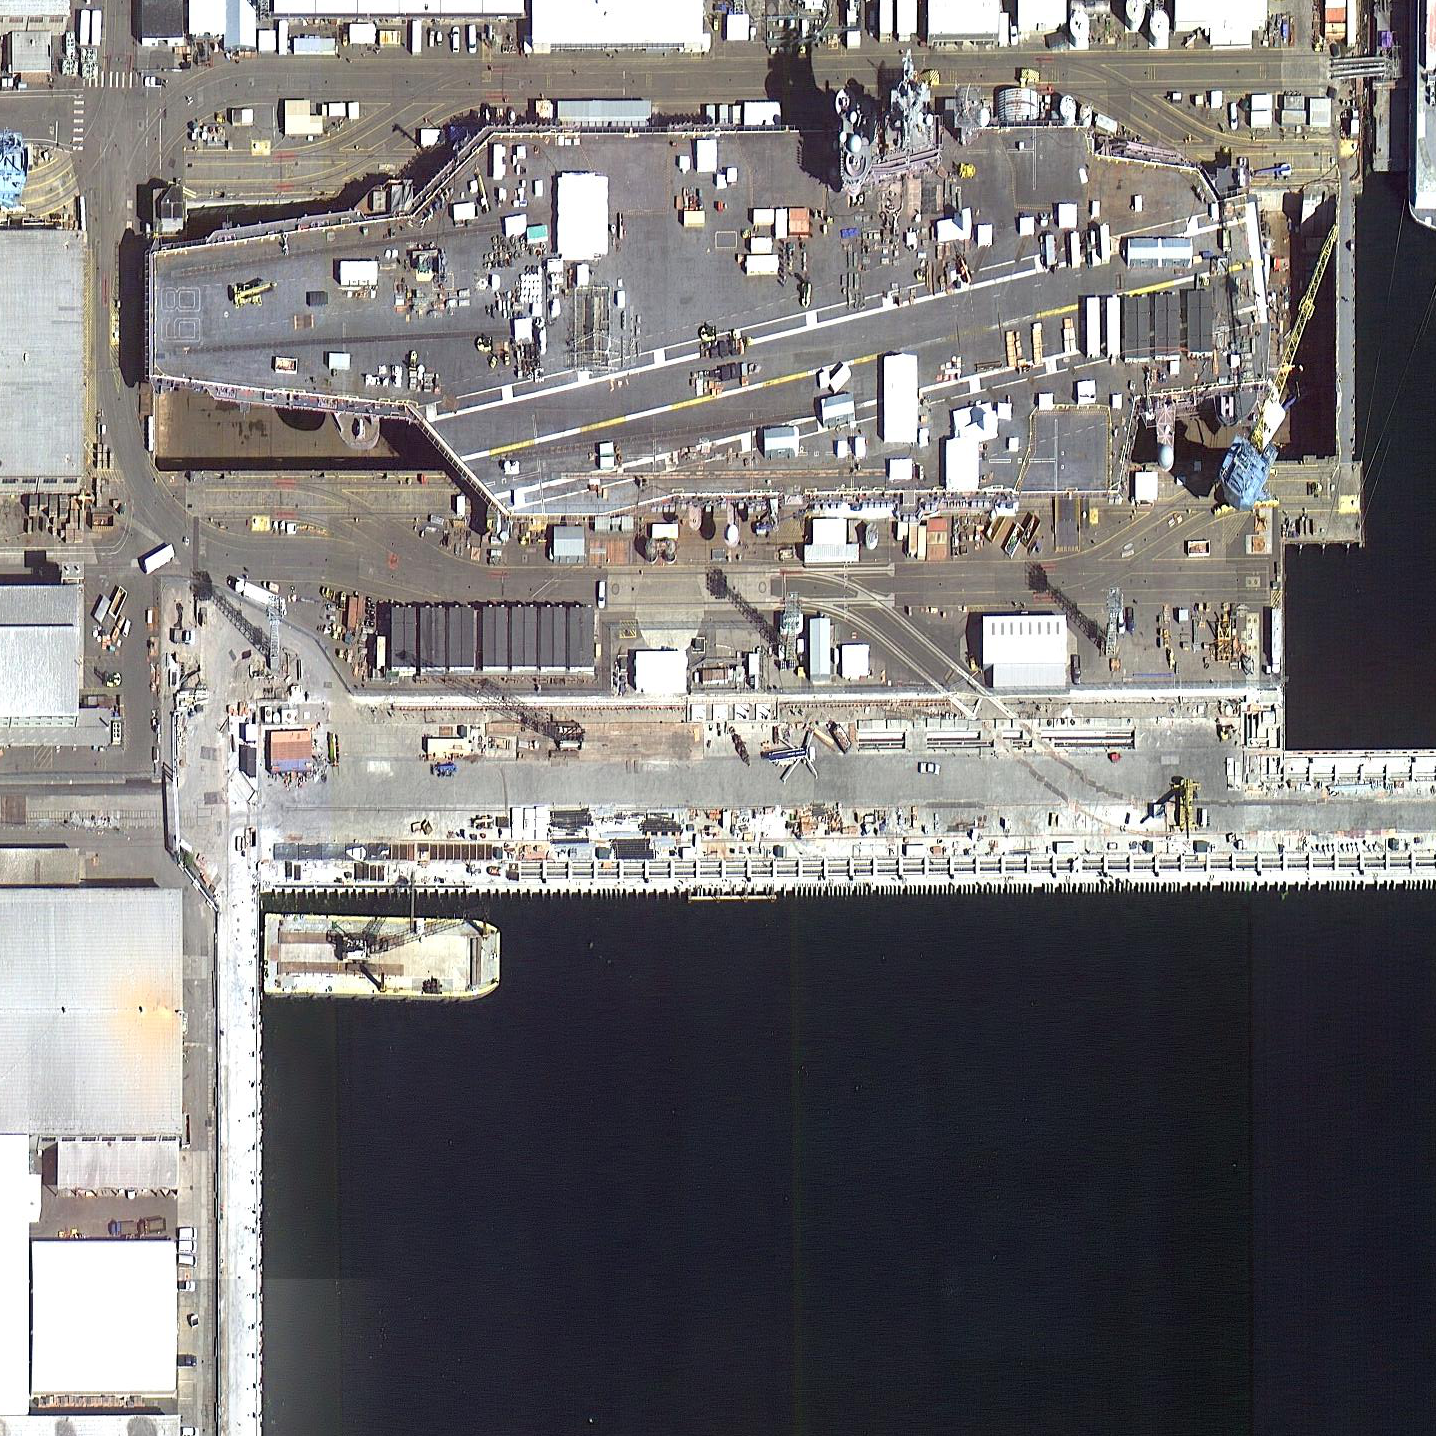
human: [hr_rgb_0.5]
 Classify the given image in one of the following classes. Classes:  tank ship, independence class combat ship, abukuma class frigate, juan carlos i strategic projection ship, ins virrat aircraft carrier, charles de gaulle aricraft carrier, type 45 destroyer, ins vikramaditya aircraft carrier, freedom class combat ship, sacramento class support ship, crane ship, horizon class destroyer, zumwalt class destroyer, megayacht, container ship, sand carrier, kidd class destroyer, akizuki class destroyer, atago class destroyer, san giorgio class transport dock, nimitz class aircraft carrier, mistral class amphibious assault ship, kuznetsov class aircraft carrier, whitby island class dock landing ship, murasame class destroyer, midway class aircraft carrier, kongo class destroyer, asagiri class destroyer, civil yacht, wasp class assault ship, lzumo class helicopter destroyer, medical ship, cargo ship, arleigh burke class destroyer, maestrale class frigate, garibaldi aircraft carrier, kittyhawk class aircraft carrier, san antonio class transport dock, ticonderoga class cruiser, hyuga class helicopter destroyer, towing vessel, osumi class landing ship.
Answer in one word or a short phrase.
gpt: Nimitz class aircraft carrier